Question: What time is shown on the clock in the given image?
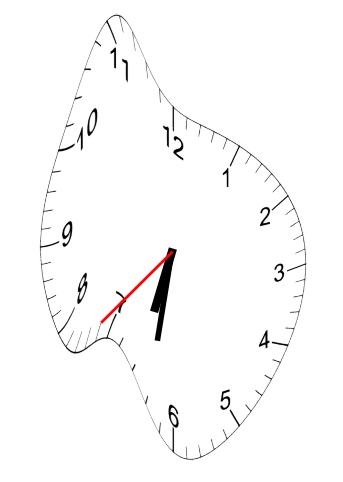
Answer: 06:31:37